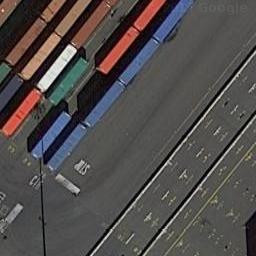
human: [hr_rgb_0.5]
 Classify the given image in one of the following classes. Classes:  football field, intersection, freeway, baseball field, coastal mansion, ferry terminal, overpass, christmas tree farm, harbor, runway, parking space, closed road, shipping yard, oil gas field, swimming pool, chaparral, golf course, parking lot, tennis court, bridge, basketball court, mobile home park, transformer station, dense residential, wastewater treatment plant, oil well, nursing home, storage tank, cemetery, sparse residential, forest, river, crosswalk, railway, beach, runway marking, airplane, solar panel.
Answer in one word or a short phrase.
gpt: shipping yard